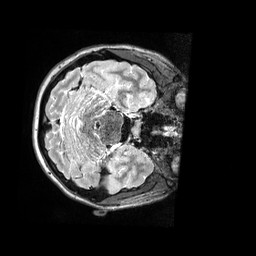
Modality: T2w
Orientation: axial
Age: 16
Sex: female
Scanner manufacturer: siemens
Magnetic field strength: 3 T
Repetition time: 3.2 s
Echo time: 0.564 s